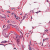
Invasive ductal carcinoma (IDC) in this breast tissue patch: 1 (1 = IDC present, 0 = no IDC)